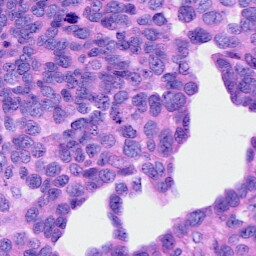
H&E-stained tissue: Ovarian